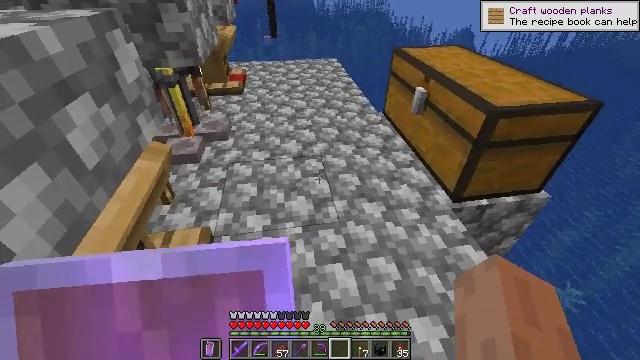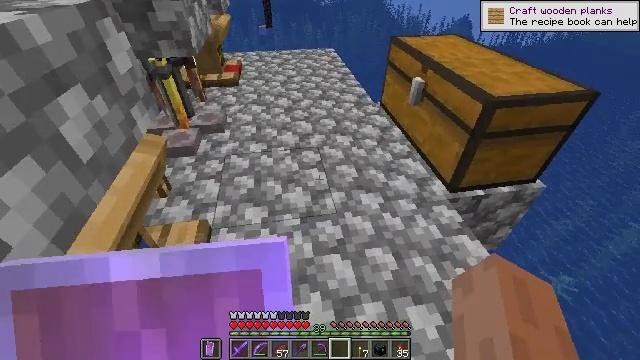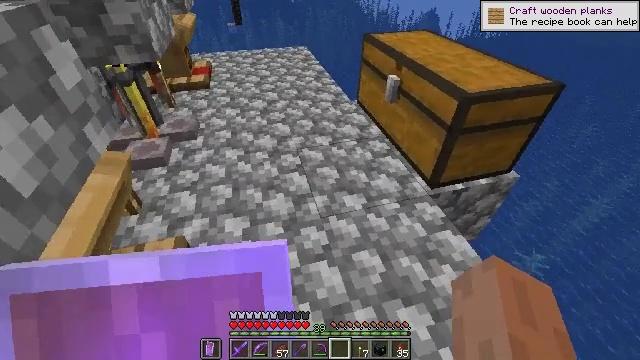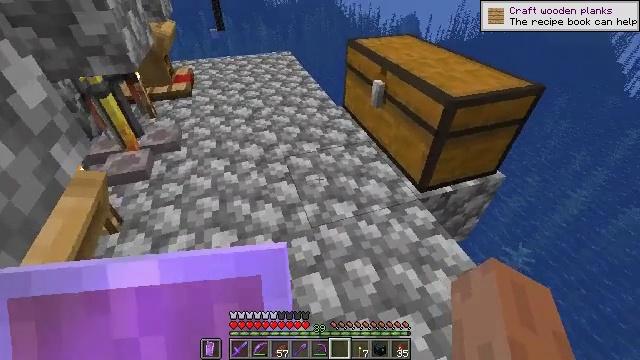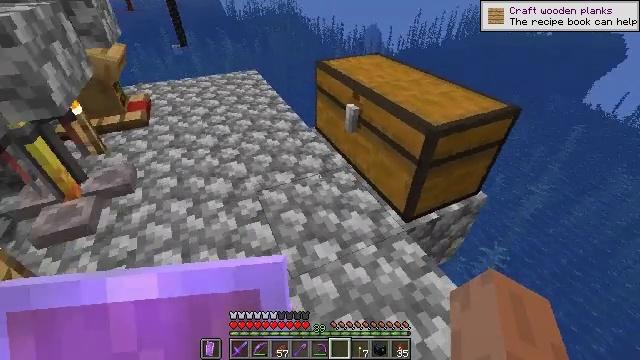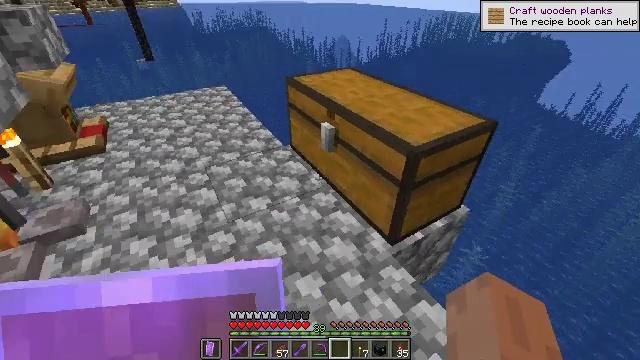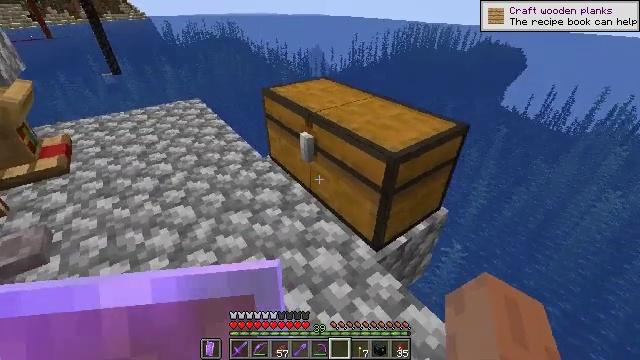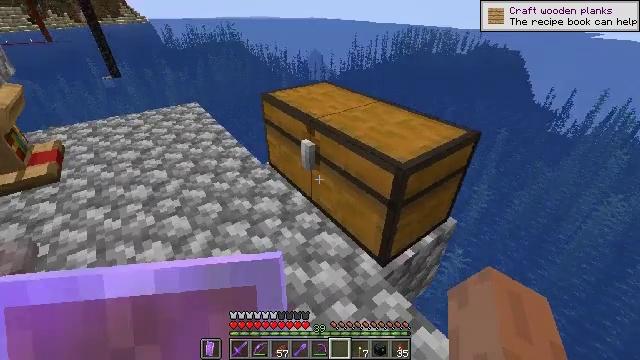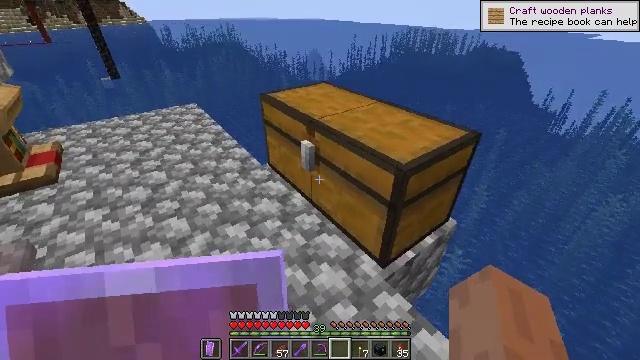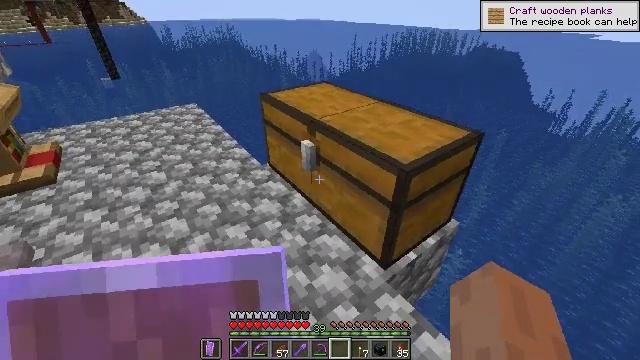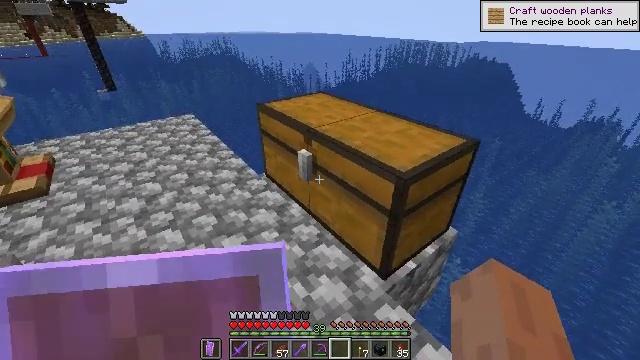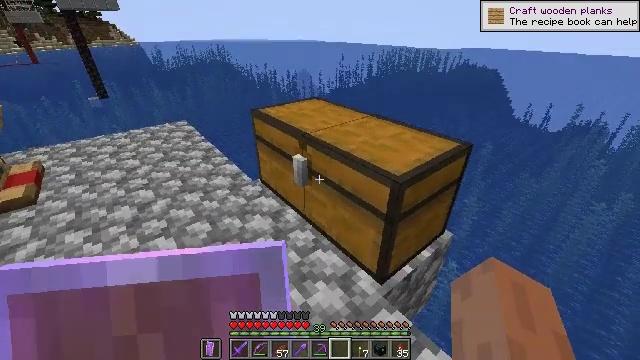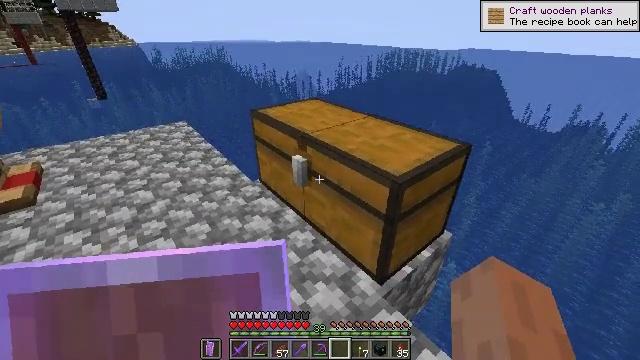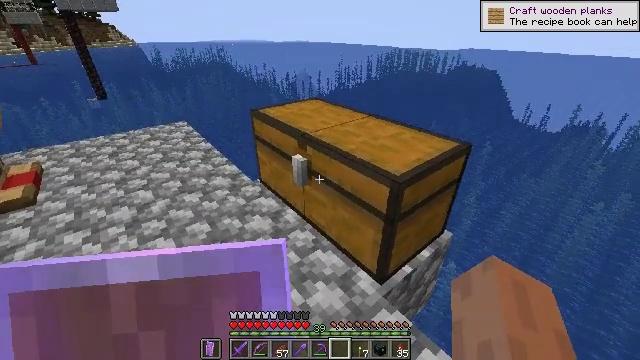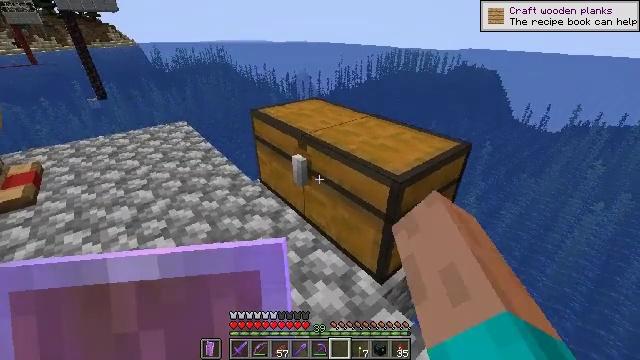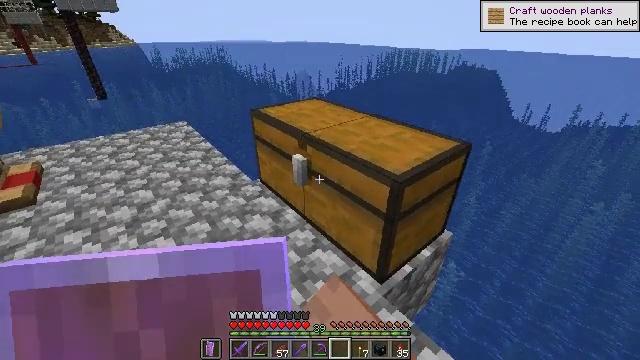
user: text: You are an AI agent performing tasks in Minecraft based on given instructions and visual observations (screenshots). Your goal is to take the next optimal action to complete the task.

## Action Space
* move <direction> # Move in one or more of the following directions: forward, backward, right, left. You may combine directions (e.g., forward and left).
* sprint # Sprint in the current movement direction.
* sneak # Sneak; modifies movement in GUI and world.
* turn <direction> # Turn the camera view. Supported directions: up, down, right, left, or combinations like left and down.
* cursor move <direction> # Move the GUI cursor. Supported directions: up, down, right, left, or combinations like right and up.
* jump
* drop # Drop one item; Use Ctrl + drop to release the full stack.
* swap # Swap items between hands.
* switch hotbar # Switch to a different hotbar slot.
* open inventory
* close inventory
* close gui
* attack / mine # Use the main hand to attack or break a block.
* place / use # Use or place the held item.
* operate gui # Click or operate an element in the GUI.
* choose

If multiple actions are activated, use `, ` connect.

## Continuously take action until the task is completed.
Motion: motion action
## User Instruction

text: Create glass by smelting sand.
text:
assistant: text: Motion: turn down
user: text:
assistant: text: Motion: move forward, turn right
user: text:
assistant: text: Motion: move forward, turn right
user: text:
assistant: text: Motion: move forward, turn right and up
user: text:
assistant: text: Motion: move forward, turn right and up
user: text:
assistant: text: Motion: turn right and up
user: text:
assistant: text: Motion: no_op
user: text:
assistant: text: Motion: no_op
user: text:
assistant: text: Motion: no_op
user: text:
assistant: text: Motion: turn up
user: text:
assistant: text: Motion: turn right and up
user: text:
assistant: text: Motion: no_op
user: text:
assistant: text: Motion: use / place
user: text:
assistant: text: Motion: use / place
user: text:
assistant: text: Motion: use / place
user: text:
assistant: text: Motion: no_op
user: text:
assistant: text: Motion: no_op
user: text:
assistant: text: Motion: no_op
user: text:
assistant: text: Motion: no_op
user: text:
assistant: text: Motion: no_op
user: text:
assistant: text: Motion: no_op
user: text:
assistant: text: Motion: no_op
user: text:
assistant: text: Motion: no_op
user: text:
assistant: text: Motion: no_op
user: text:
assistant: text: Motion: no_op
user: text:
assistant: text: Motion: no_op
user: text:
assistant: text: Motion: no_op
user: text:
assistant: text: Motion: no_op
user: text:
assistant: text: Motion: no_op
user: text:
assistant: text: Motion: no_op